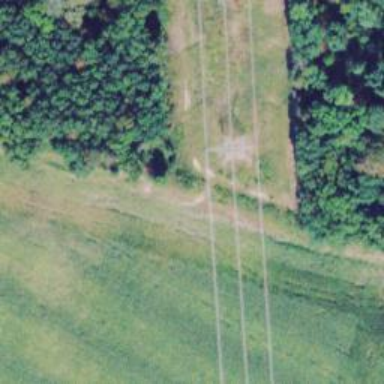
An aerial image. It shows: Lattice structure tower.